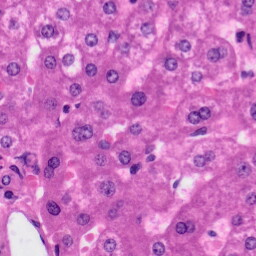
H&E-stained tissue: Liver